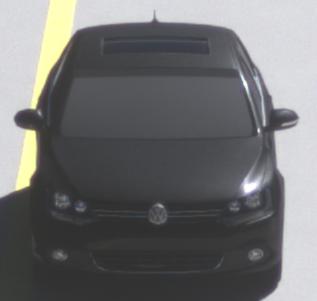
Make: VW
Model: Jetta 1.2 TSI
Detailed model: Jetta (IV)
Model produced from: 2011/01
Model produced until: 2014/08
Doors: 4
Color: black
Road condition: dry road
Daytime: midday
Contrast: high contrast